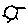
Label: sun